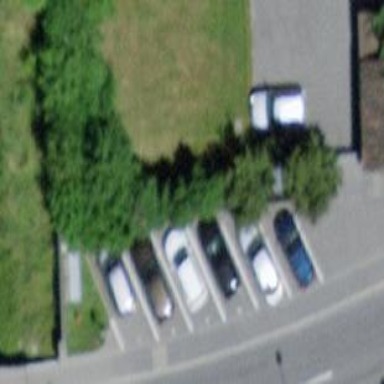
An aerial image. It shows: Diagonal street-side parking available as amenity.